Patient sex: F
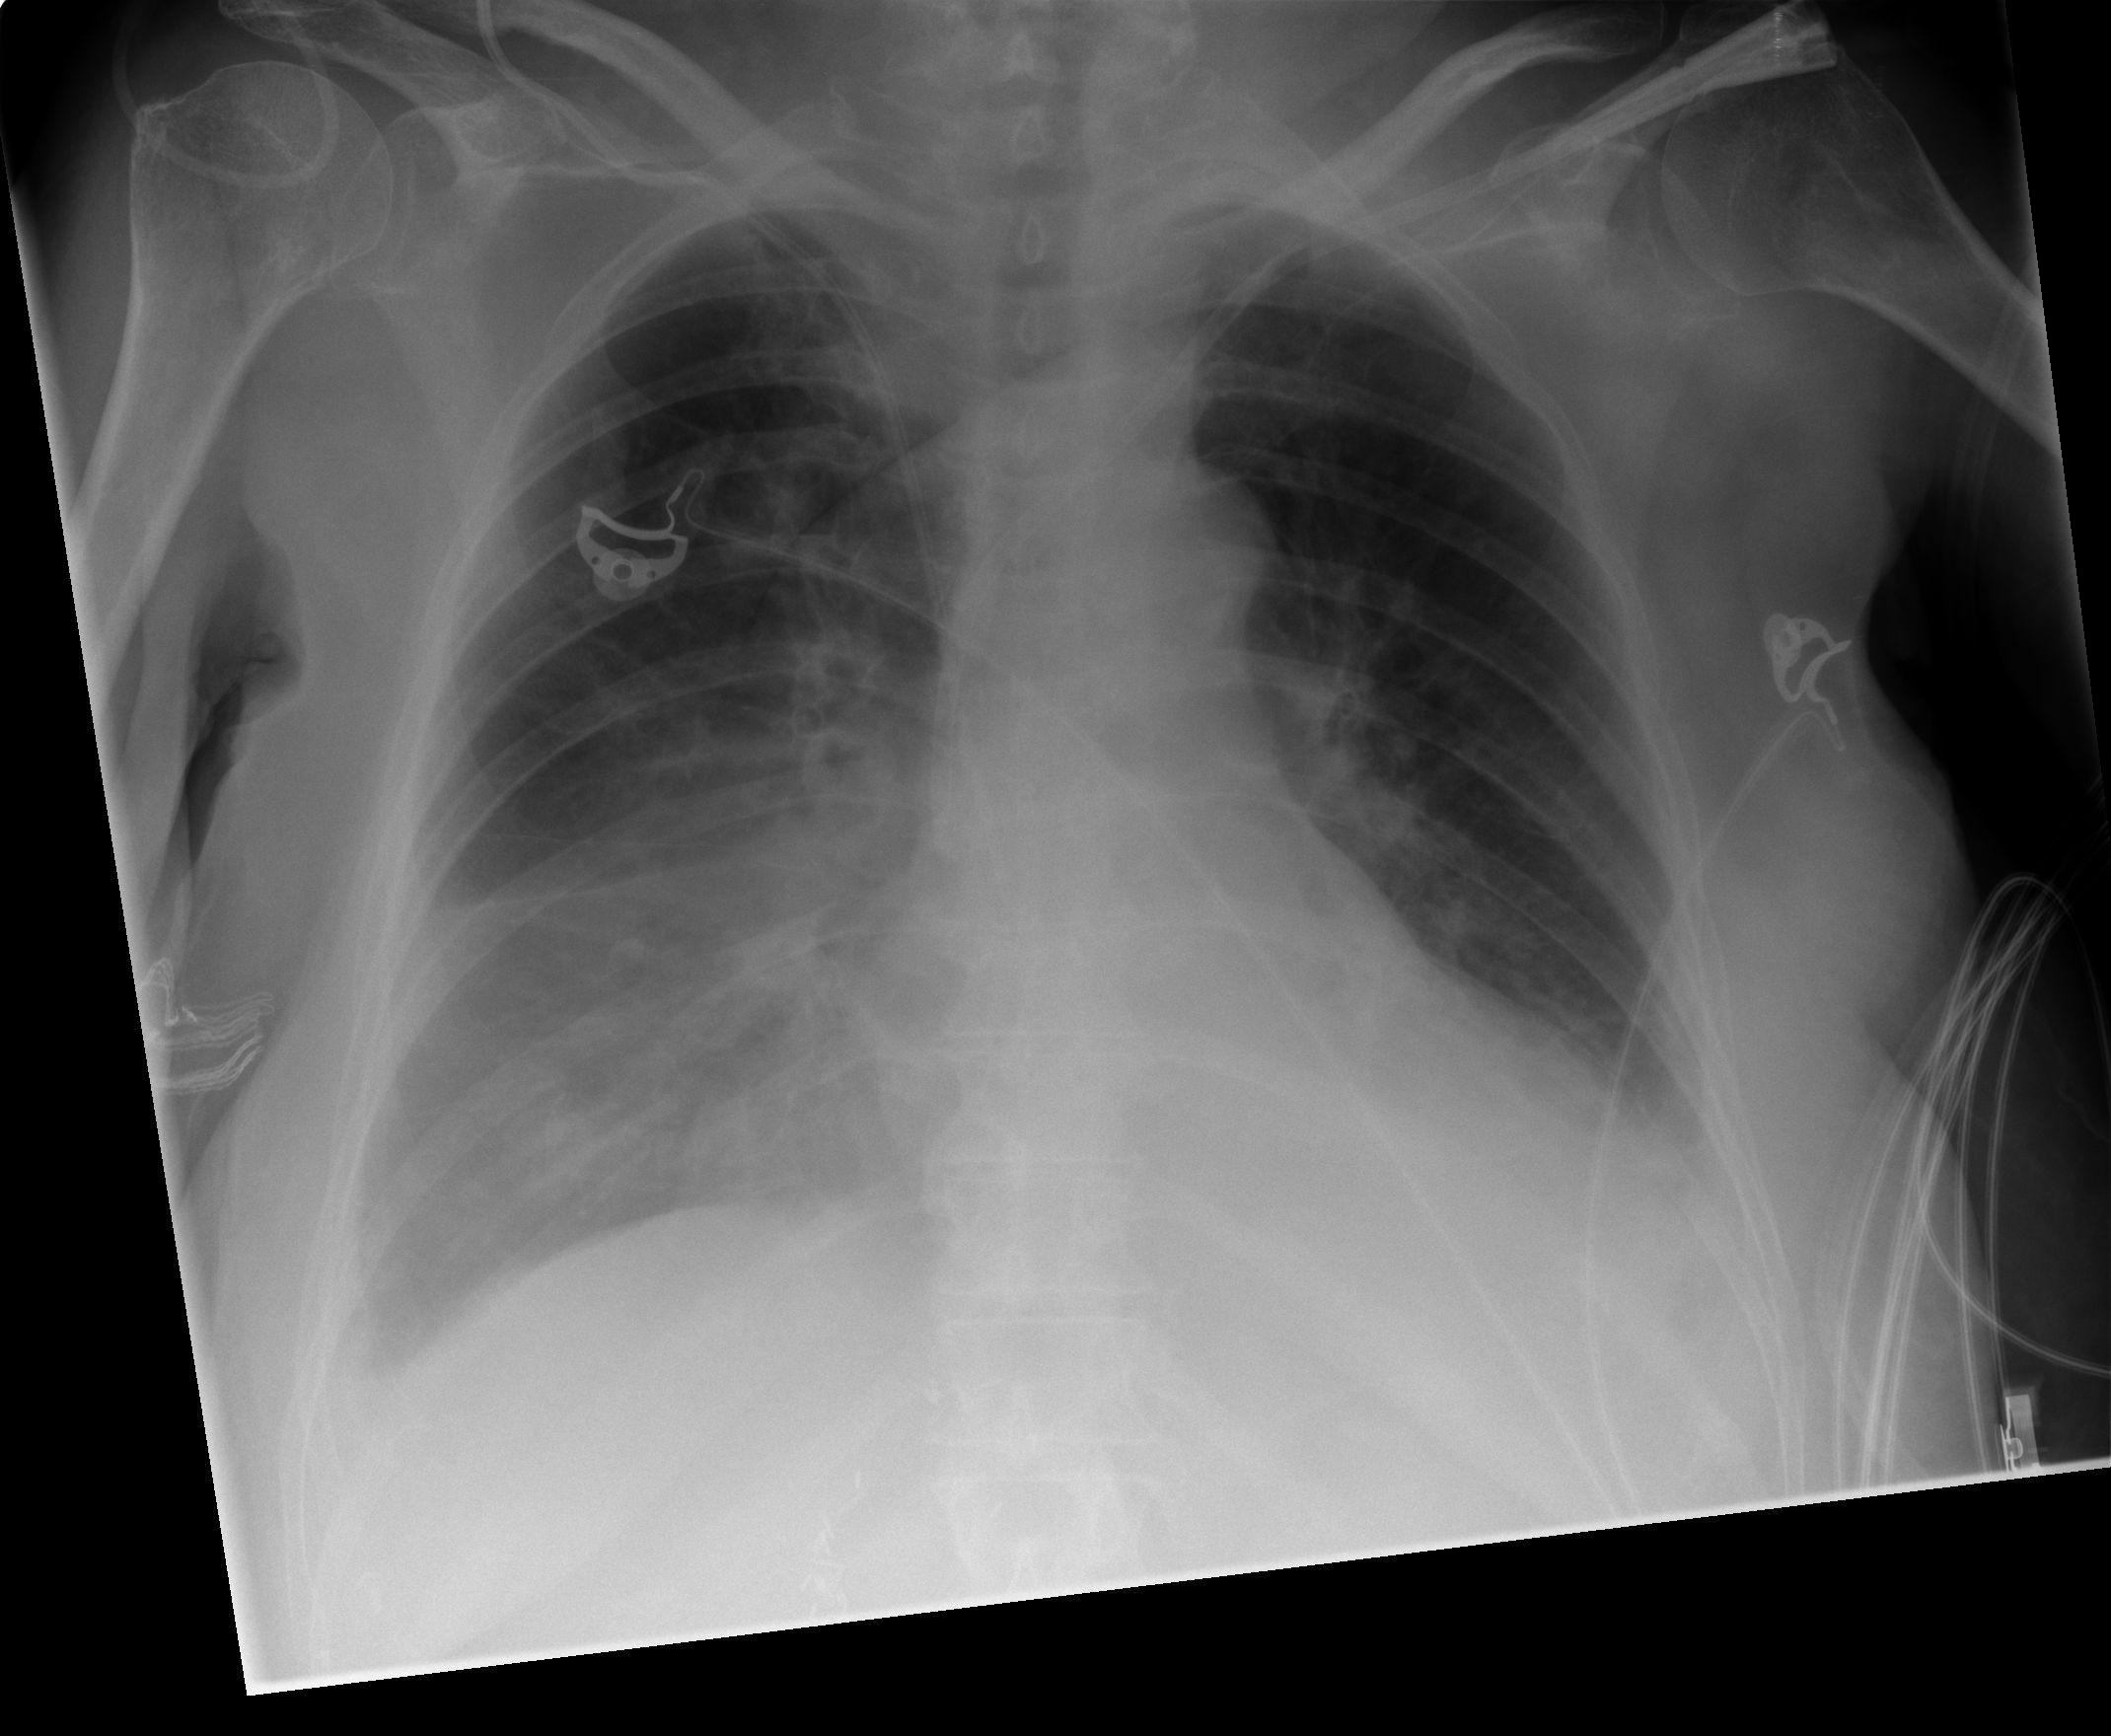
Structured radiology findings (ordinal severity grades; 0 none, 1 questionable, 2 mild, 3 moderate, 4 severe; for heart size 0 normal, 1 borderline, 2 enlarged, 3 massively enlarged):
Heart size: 2
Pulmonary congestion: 2
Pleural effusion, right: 3
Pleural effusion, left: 2
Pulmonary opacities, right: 0
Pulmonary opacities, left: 0
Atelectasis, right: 2
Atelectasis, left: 2